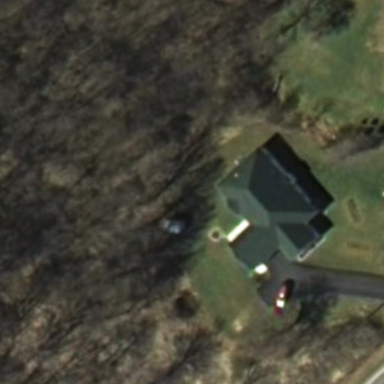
A house with orange roofs is surrounded by lawn and withered trees in the sparse residential area .